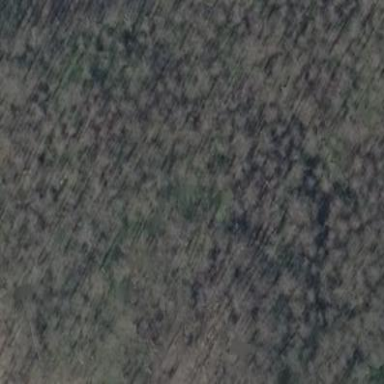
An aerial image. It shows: Forest area.